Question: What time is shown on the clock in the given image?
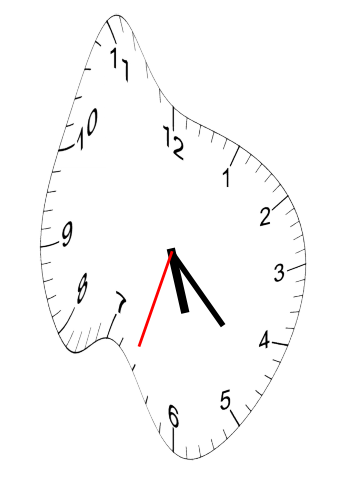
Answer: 05:22:33